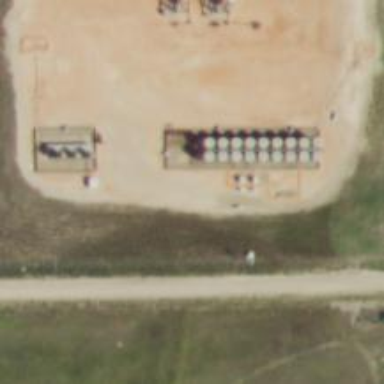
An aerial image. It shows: Storage tank that is man-made.